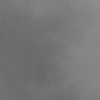
Atmospheric dust classification: dusty